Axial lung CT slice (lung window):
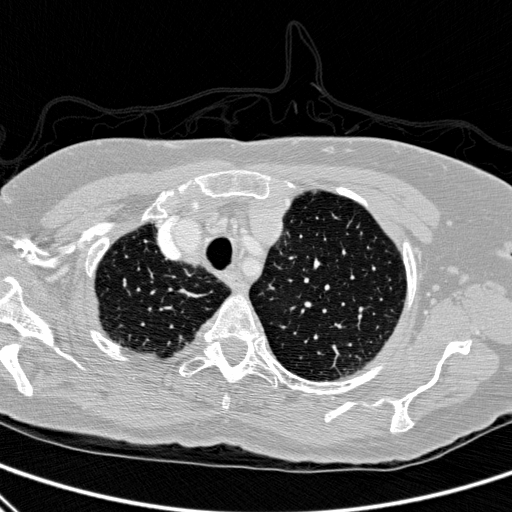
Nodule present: no